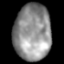
Tissue: lung
Cell type: Epithelial cells
Senescence score: 0.2251
Nuclear area (px): 2046
Mean DAPI intensity: 143.807